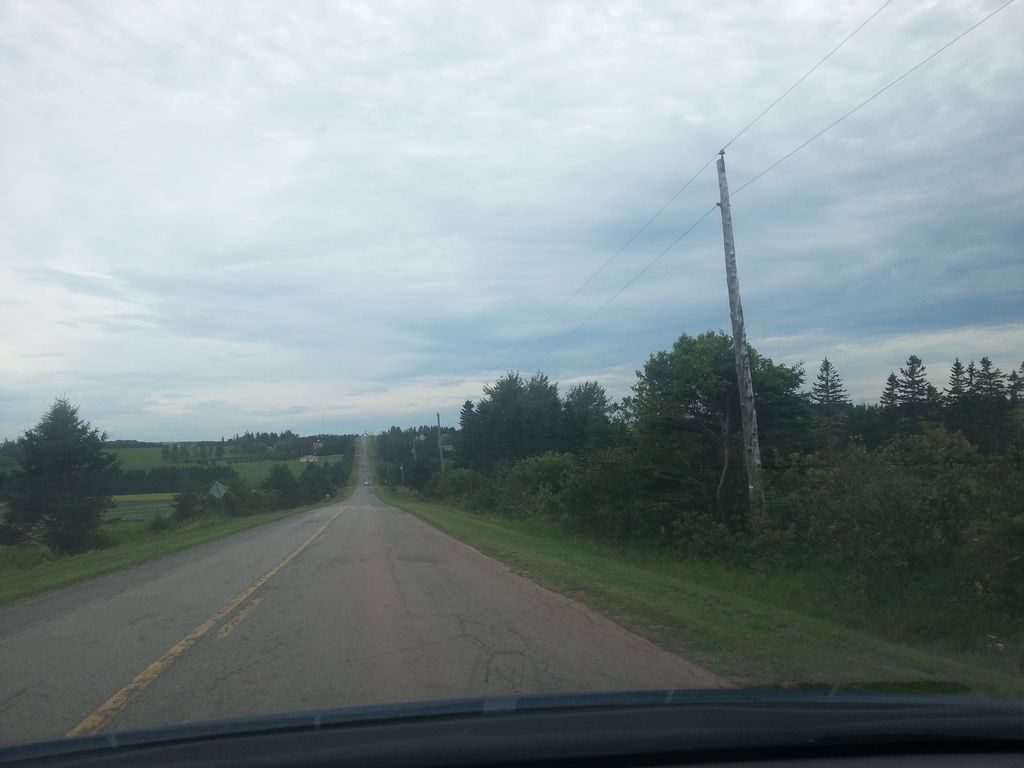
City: charlottetown